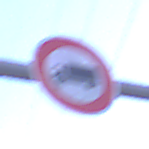
Verkehrszeichen: VerbotFuerKraftfahrzeugeUeberDreiKommaFuenfTonnen
Umgebung: Outdoor, Nature
Tageszeit: SunriseSunset
Wetter: Clear
Licht: Natural
Jahreszeit: NotSpecified
Kontrast: LowContrast